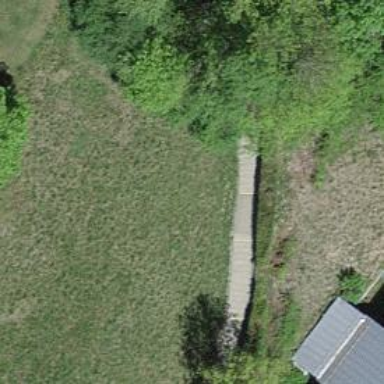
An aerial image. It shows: Set of concrete steps.